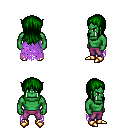
a pixel art fantasy rpg character, male body template, orc, green skin, maroon tattered cape, magenta pants, green unkempt hairstyle, gold boots, four views (front, back, left, right), 2x2 character sprite sheet, small pixel art, hard edges, no anti-aliasing